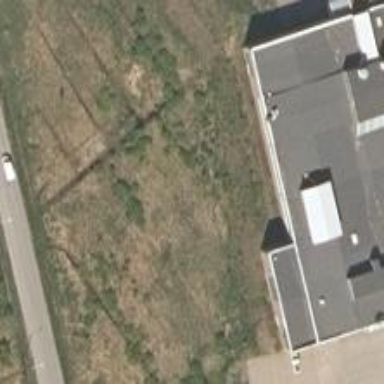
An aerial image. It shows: Warehouse building with gabled roof.